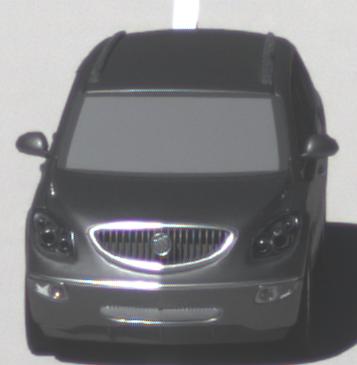
Make: Buick
Model: Enclave
Detailed model: GMT967
Model produced from: 2007
Model produced until: 2017
Doors: 5
Color: gray
Road condition: dry road
Daytime: midday
Contrast: high contrast